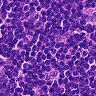
Metastatic tissue present: no